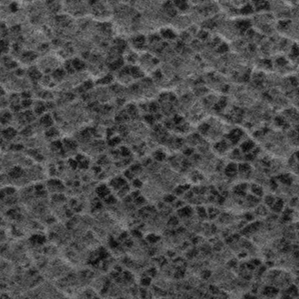
Label: frost